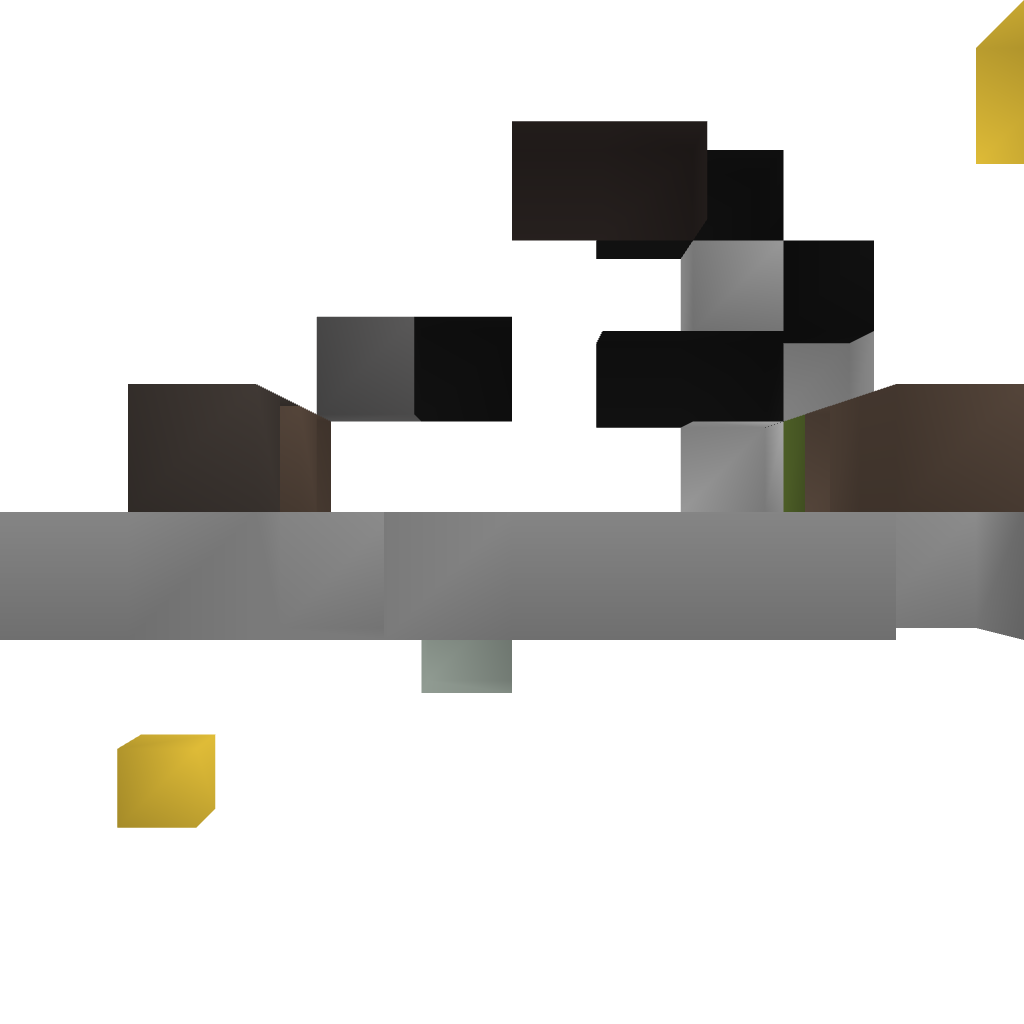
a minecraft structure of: Hands free cartstation